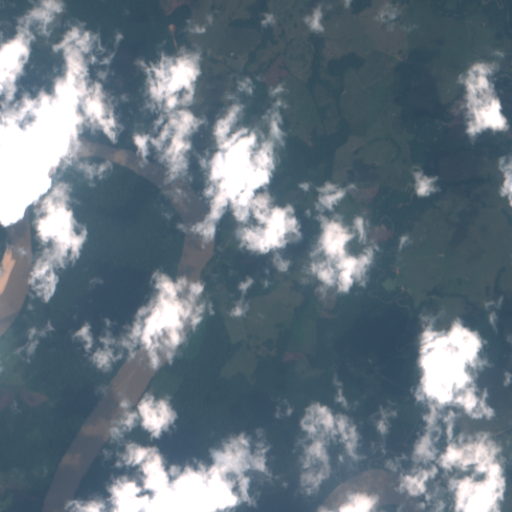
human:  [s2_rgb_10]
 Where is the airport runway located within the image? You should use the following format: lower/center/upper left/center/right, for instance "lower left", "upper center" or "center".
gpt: The airport runway is located in the upper center of the image.
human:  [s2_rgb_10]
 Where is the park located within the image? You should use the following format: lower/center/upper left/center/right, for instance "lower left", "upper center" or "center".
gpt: The park is located in the lower right of the image.
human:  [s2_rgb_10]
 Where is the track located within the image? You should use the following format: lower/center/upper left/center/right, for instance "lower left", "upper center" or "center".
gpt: There is no track in the image.